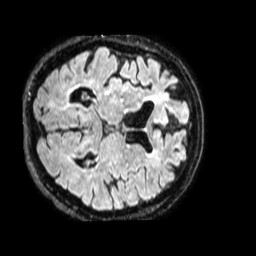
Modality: FLAIR
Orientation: axial
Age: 81
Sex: male
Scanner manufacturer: philips
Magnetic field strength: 1.5 T
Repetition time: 4.8 s
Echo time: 0.3469 s